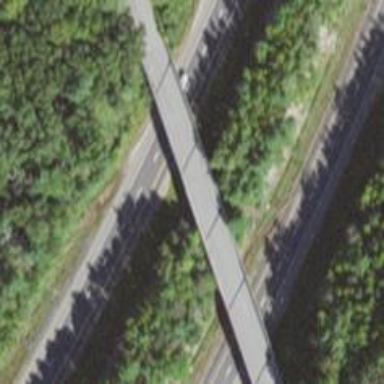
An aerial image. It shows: Man-made bridge.